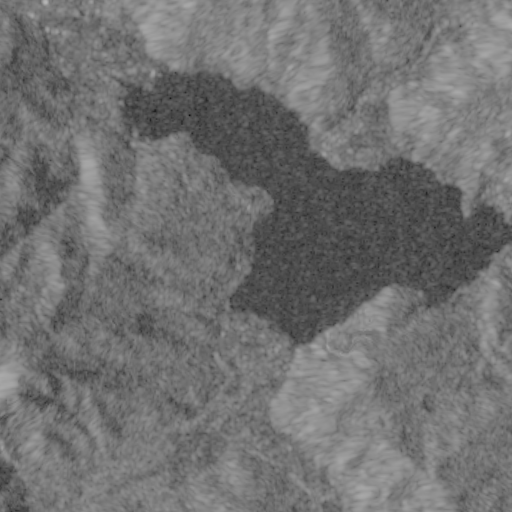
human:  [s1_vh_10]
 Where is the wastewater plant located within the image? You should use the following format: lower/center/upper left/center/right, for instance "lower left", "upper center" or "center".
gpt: The wastewater plant is located in the upper left of the image.
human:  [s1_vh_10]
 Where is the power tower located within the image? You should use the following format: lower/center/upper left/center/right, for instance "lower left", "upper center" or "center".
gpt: There is no power tower in the image.

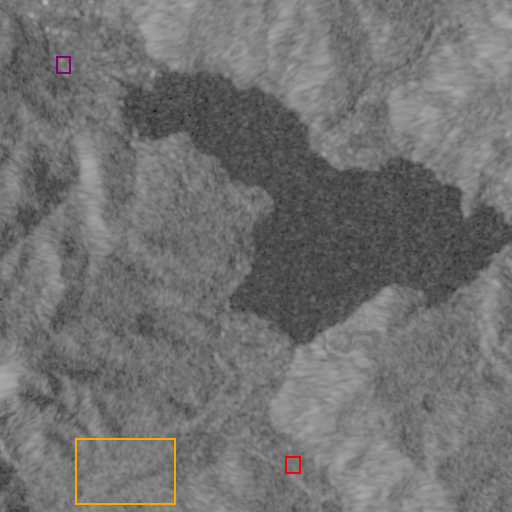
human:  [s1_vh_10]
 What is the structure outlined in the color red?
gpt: The structure outlined in red is a crop field.
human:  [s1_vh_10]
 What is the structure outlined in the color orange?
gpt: The structure outlined in orange is a park.
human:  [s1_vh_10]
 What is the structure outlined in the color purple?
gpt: The structure outlined in purple is a wastewater plant.
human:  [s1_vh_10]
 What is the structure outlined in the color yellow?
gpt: There is no yellow outline.